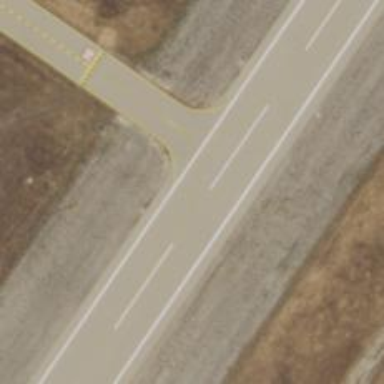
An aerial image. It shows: View of taxiway at the airport.